【题型】选择题　【知识点】立体几何　【难度】medium
如图, 在正方体 \(ABCD-A_1B_1C_1D_1\) 中, \(M\), \(N\) 分别为 \(BC_1\), \(CD_1\) 的中点, 则下列说法错误的是（\quad）

\vspace{1em}

\noindent A. \(MN\) 与 \(CC_1\) 垂直 \\
\noindent B. \(MN\) 与平面 \(ACC_1A_1\) 垂直 \\
\noindent C. \(MN\) 与 \(DC\) 平行 \\
\noindent D. \(MN\) 与平面 \(BDA_1\) 平行
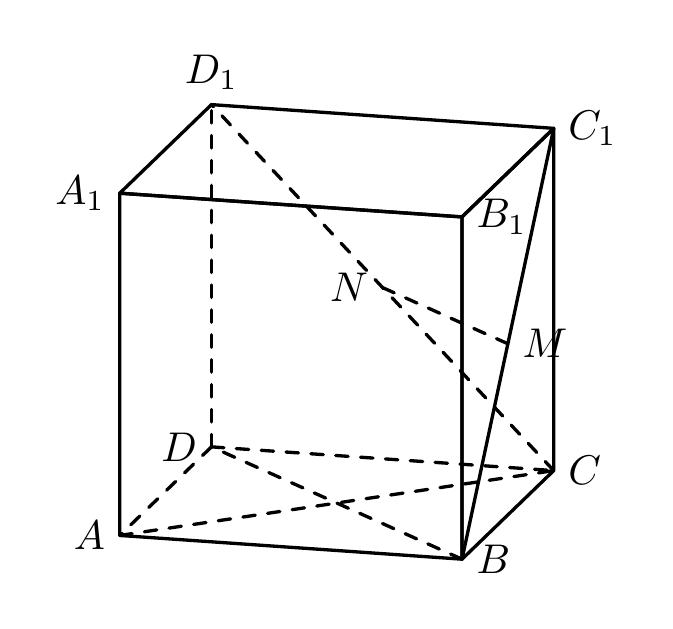
【解答】
\noindent 【答案】C

\vspace{1em}

\noindent 【分析】以点 \(D\) 为原点建立空间直角坐标系，设 \(AB=2\)，利用向量法逐一判断即可。

\vspace{1em}

\noindent 【解析】如图，以点 \(D\) 为原点建立空间直角坐标系，设 \(AB=2\)，

\noindent 则 \(A(2,0,0)\), \(B(2,2,0)\), \(C(0,2,0)\), \(D(0,0,0)\), \(A_1(2,0,2)\), \(C_1(0,2,2)\),

\noindent \(M(1,2,1)\), \(N(0,1,1)\)，

\vspace{1em}

\noindent 对于 A，\(\overrightarrow{MN}=(-1,-1,0)\), \(\overrightarrow{CC_1}=(0,0,2)\)，

\noindent 则 \(\overrightarrow{MN}\cdot\overrightarrow{CC_1}=0\)，所以 \(MN\perp CC_1\)，故 A 正确；

\vspace{1em}

\noindent 对于 B，\(\overrightarrow{AC}=(-2,2,0)\)，则 \(\overrightarrow{MN}\cdot\overrightarrow{AC}=0\)，所以 \(MN\perp AC\)，

\noindent 又 \(AC\cap CC_1=C\), \(AC,CC_1\subset\) 平面 \(ACC_1A_1\)，

\noindent 所以 \(MN\perp\) 平面 \(ACC_1A_1\)，故 B 正确；

\vspace{1em}

\noindent 对于 C，\(\overrightarrow{DC}=(0,2,0)\)，

\noindent 若 \(MN\) 与 \(DC\) 平行，则存在唯一实数 \(\lambda\) 使得 \(\overrightarrow{DC}=\lambda\overrightarrow{MN}\)，

\[
\begin{cases}
0 = -\lambda \\
2 = -\lambda \\
0 = 0
\end{cases}
\]
无解，

\noindent 所以 \(MN\) 与 \(DC\) 不平行，故 C 错误；

\vspace{1em}

\noindent 对于 D，\(\overrightarrow{DB}=(2,2,0)\), \(\overrightarrow{DA_1}=(2,0,2)\)，

\noindent 设平面 \(BDA_1\) 的法向量 \(\vec{n}=(x,y,z)\)，

\noindent 则有
\[
\begin{cases}
\vec{n}\cdot\overrightarrow{DB}=2x+2y=0 \\
\vec{n}\cdot\overrightarrow{DA_1}=2x+2z=0
\end{cases}
\]
可取 \(\vec{n}=(1,-1,-1)\)，

\noindent 因为 \(\overrightarrow{MN}\cdot\vec{n}=-1+1+0=0\)，且 \(MN\not\subset\) 平面 \(BDA_1\)，

\noindent 所以 \(MN\parallel\) 平面 \(BDA_1\)，故 D 正确。

\vspace{1em}

\noindent 故选：C.
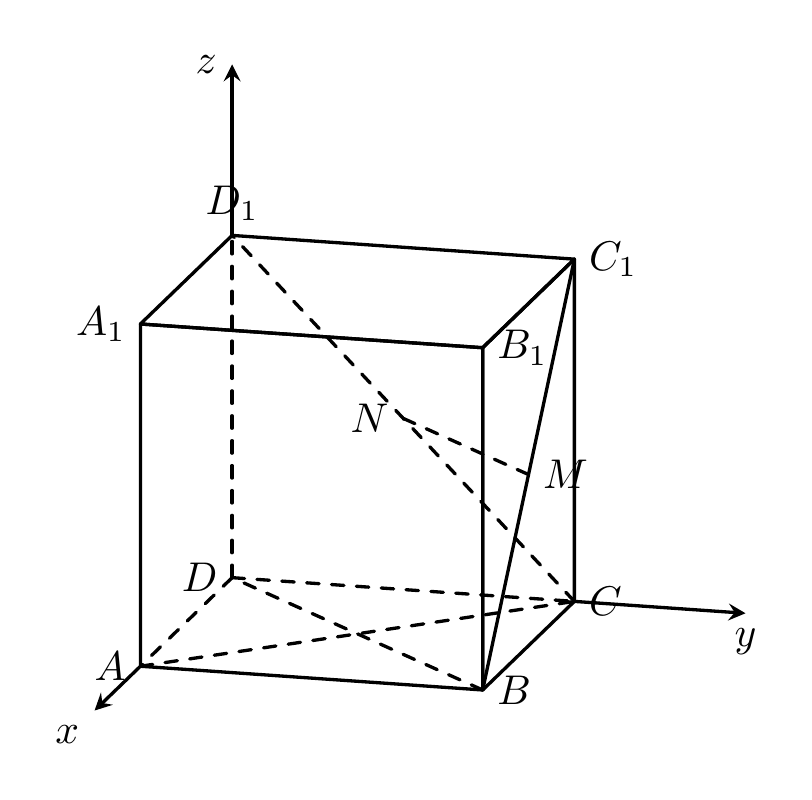